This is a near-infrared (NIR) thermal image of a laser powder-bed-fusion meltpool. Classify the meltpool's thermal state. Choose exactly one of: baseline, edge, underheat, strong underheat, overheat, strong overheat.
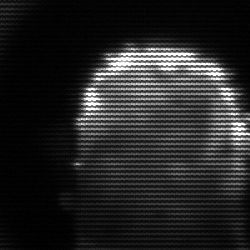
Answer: baseline